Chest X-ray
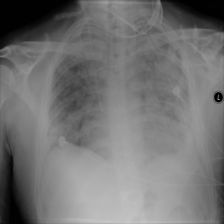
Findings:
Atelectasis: negative
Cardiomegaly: negative
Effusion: negative
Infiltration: negative
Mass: negative
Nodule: negative
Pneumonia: negative
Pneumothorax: negative
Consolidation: negative
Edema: negative
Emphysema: negative
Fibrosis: negative
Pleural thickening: negative
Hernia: negative